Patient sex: M
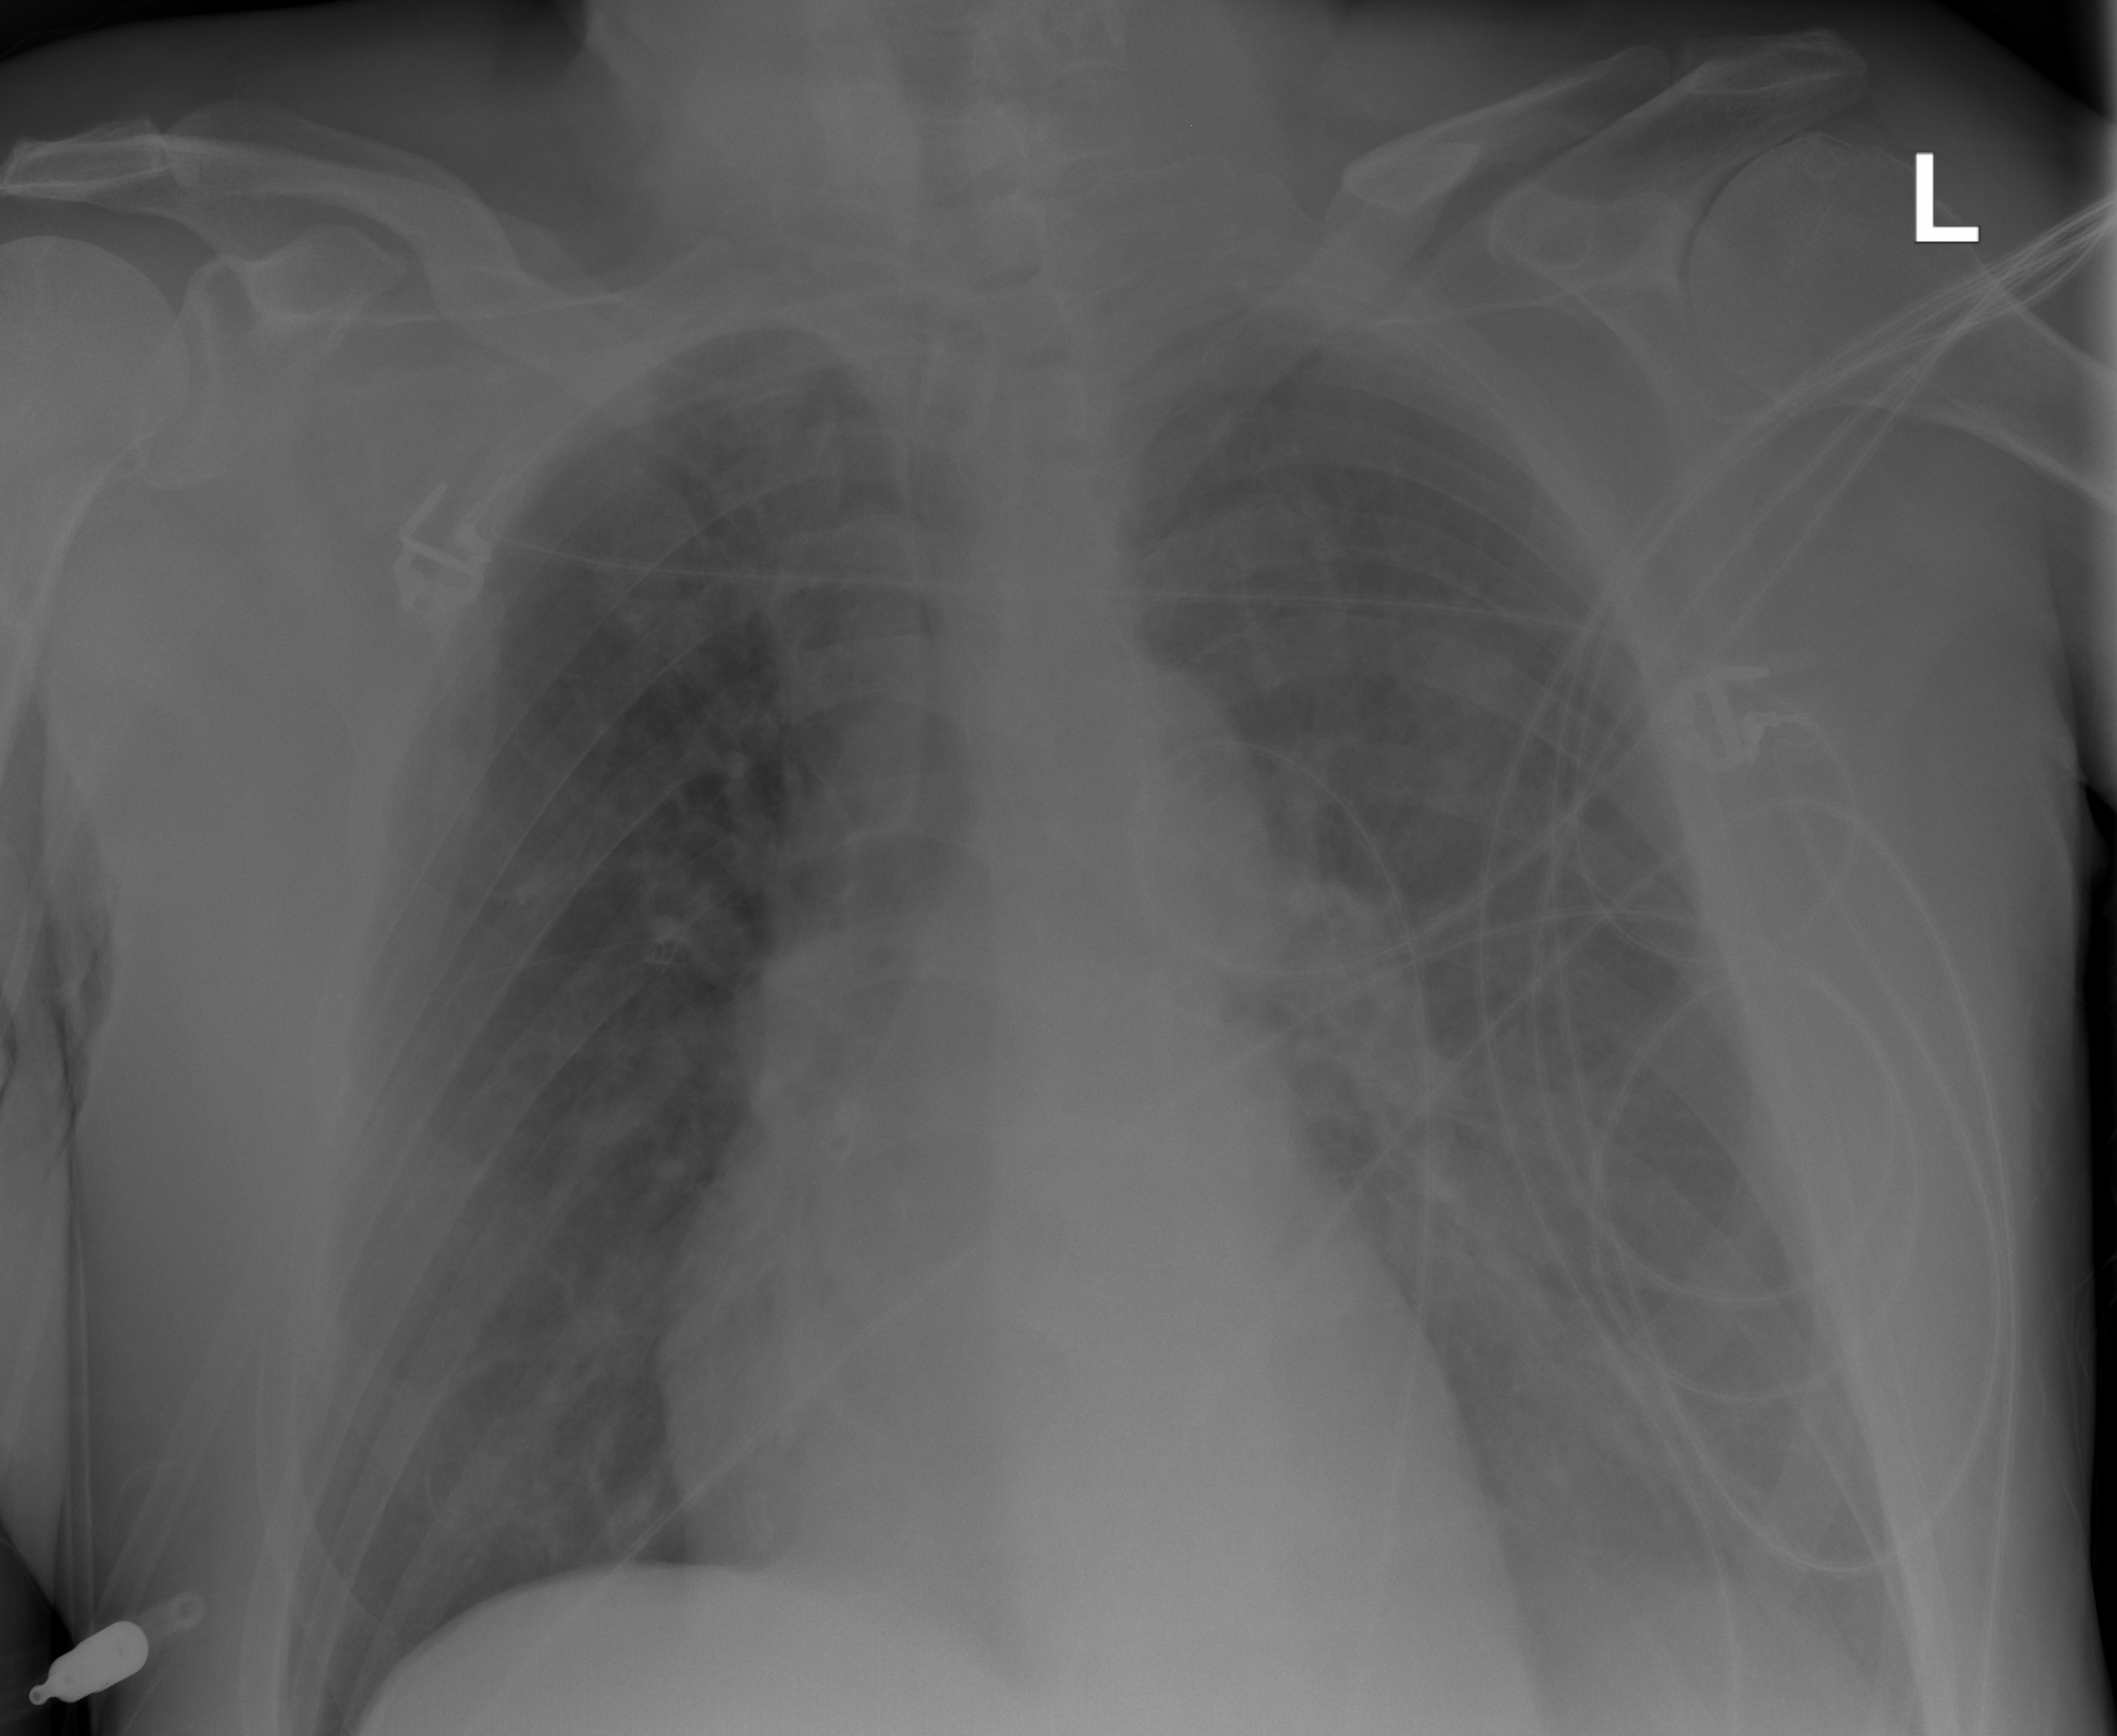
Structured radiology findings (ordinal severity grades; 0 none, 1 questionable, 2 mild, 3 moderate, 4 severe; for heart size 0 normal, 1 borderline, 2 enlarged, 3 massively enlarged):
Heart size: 0
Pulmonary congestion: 2
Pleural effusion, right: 2
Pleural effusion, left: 2
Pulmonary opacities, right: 0
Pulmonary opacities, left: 1
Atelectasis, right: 1
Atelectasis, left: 2